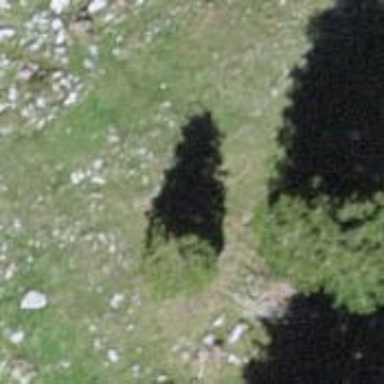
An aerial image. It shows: Needle-leaved tree in nature.